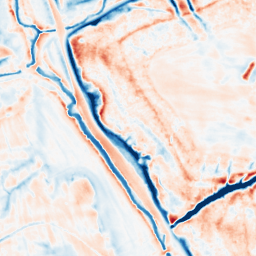
Category: multiscale
Decomposition family: dog_multiscale
Decomposition parameters: sigma_ratio: 1.6
n_scales: 5
base_sigma: 0.5
Upsampling method: cubic_mitchell
Upsampling parameters: scale: 2
Upsampling scale: 2